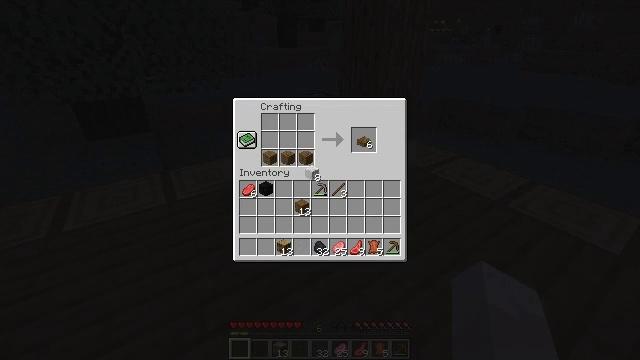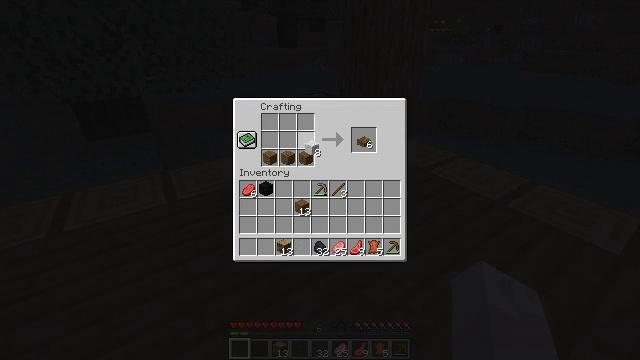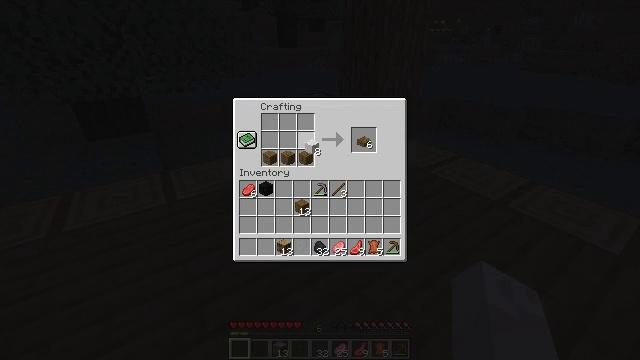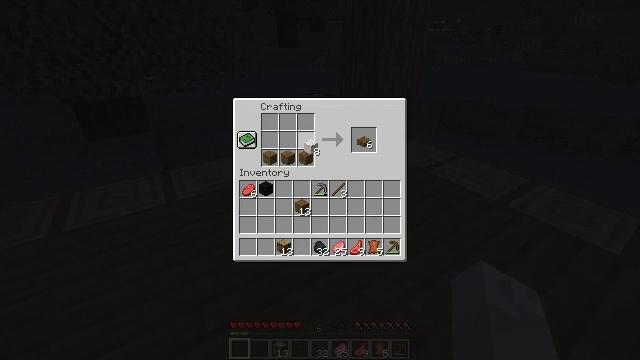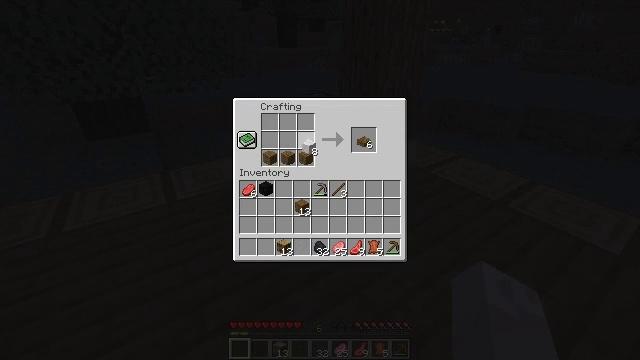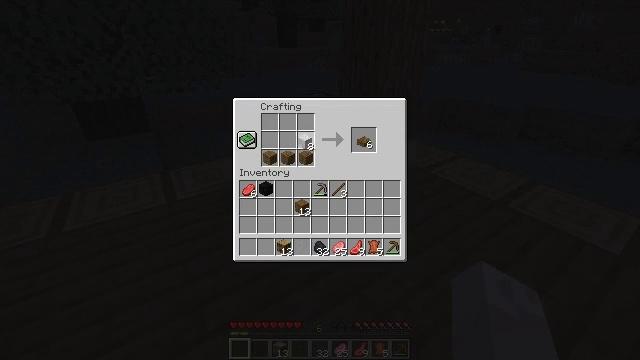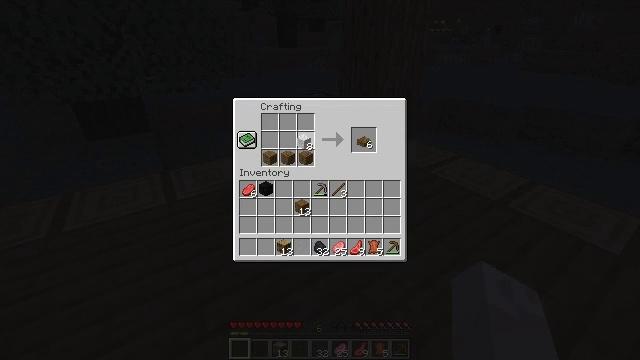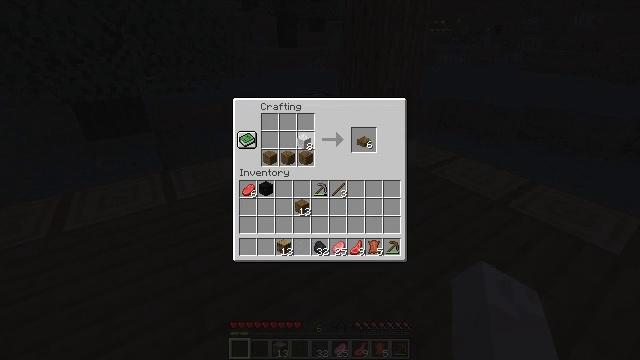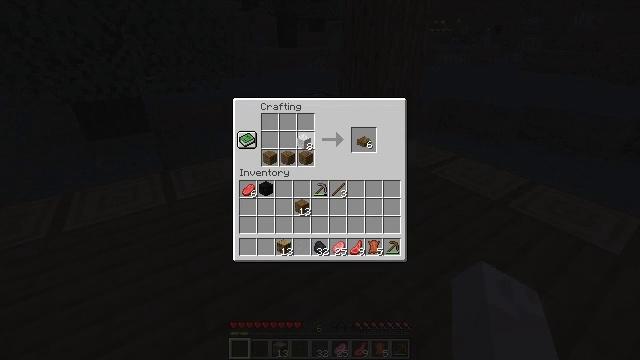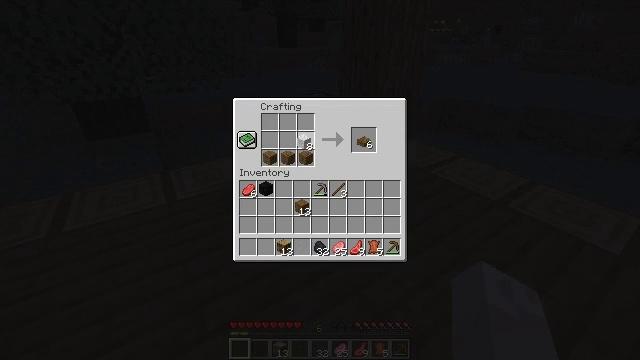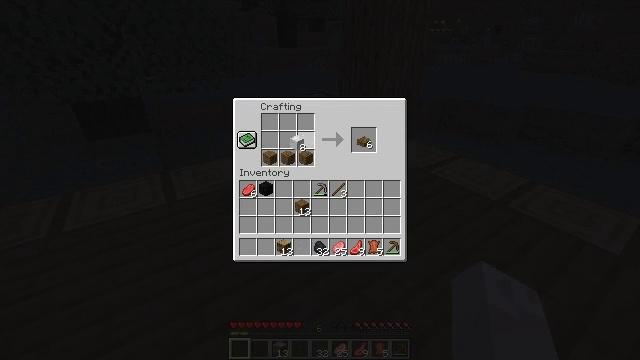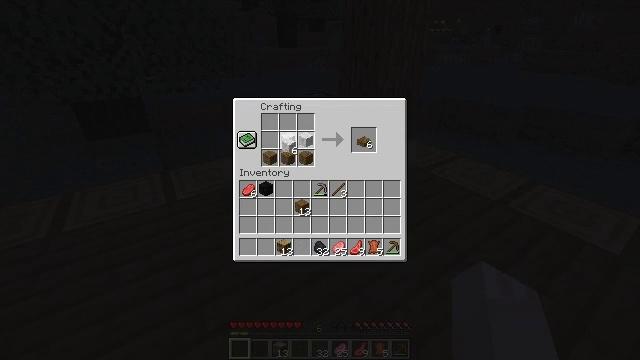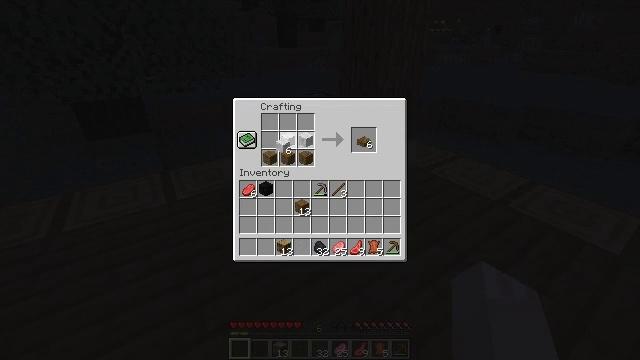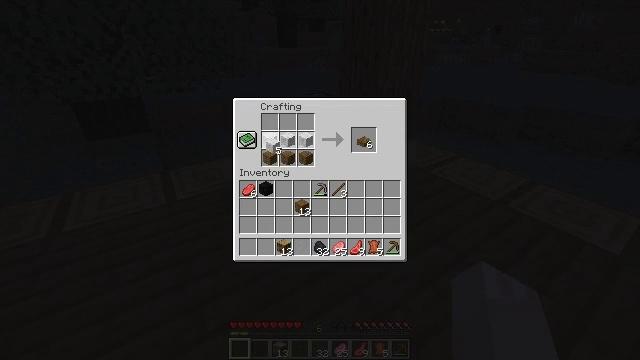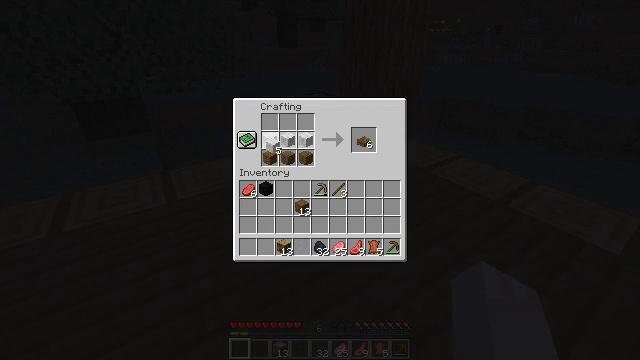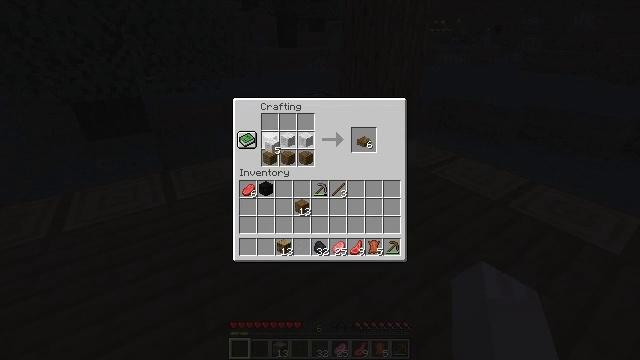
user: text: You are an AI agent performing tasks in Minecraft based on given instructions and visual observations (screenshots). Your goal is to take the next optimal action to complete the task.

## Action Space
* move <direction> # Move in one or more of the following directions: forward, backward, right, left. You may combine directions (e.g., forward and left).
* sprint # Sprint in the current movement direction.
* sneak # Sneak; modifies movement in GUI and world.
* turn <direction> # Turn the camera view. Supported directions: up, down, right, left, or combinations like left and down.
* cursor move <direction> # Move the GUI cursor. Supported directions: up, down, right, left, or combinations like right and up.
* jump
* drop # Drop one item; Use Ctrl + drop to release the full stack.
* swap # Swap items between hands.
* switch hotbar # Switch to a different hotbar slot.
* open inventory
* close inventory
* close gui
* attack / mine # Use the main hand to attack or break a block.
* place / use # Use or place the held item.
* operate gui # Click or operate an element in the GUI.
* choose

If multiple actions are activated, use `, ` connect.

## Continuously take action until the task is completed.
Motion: motion action
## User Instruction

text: Create a white bed with wool and planks.
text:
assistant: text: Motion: cursor move up
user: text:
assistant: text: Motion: no_op
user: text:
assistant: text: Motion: no_op
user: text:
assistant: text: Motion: no_op
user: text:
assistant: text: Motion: no_op
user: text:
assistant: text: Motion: no_op
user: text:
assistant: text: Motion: no_op
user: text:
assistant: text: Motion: choose
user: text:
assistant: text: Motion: choose
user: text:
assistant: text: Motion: cursor move left, choose
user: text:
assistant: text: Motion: cursor move left, choose
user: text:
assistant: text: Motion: choose
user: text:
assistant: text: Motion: cursor move left, choose
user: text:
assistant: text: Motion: choose
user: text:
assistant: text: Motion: choose
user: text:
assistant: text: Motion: choose
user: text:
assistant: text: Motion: choose
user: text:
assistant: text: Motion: choose
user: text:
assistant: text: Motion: cursor move right and down, choose
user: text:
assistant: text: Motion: cursor move right and down
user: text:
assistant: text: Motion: cursor move right and down
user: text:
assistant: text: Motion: no_op
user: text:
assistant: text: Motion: no_op
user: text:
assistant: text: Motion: no_op
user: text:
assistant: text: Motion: operate gui
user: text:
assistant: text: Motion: operate gui
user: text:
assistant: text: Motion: cursor move up, operate gui
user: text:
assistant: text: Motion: sneak, cursor move up
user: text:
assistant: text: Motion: sneak, cursor move up
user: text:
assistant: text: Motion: sneak